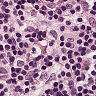
Metastatic tissue present: no